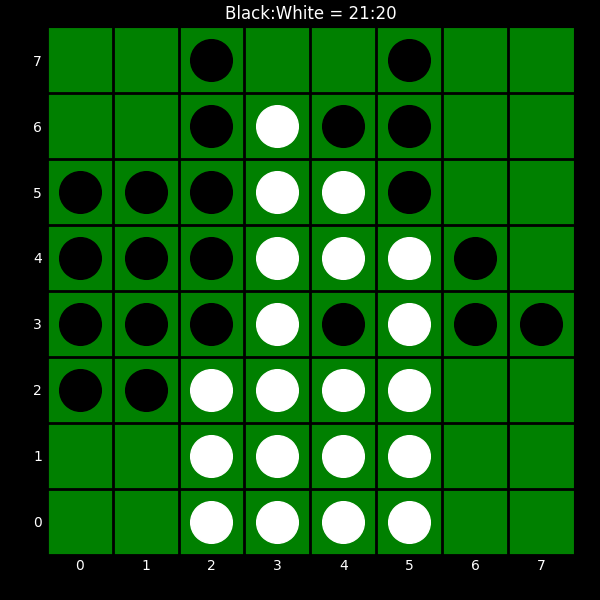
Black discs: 21
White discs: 20